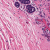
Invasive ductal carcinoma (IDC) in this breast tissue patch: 0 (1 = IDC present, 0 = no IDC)